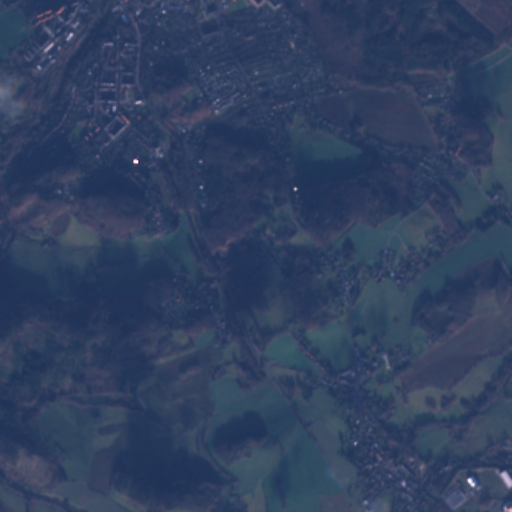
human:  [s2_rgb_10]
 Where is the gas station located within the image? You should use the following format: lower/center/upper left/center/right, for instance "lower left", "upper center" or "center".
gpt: The gas station is located in the upper left of the image.
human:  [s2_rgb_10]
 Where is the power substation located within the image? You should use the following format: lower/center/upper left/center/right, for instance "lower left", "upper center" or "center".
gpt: The power substation is located in the lower right of the image.
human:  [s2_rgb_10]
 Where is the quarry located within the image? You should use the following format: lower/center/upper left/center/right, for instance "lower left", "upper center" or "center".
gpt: There is no quarry in the image.